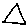
Label: triangle